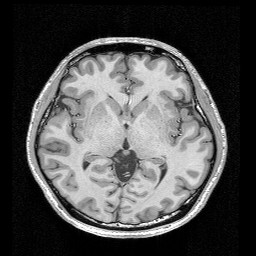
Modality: T1w
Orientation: coronal